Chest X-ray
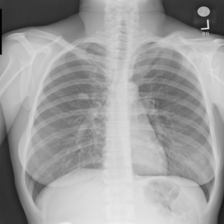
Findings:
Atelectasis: negative
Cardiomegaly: negative
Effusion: negative
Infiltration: negative
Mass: negative
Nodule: positive
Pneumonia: negative
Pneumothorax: negative
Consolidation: negative
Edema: negative
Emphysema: negative
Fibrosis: negative
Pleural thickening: negative
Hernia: negative